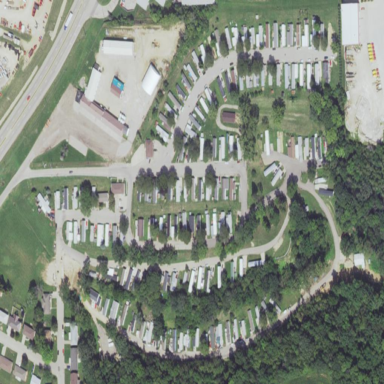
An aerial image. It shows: Residential area designated as trailer park.